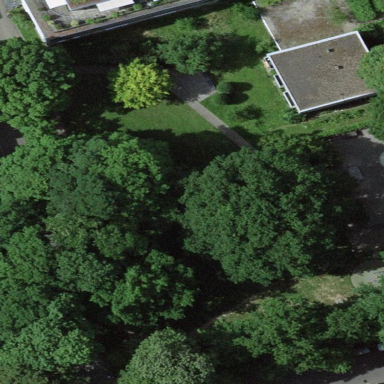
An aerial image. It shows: Park.